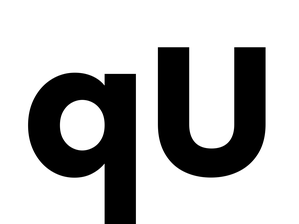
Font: Poppins-Bold